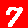
Digit: 7